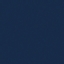
Land use / land cover: SeaLake